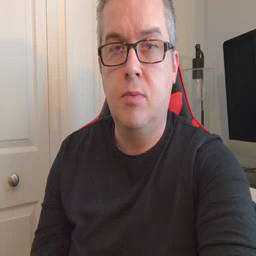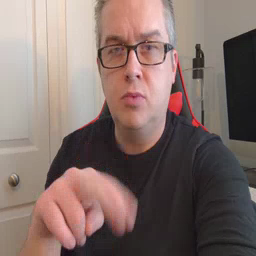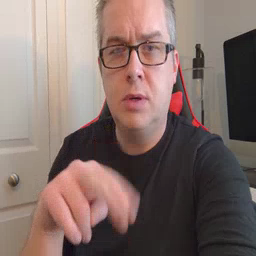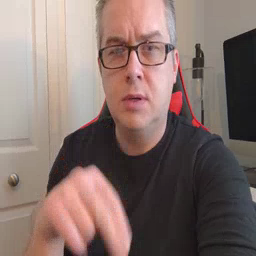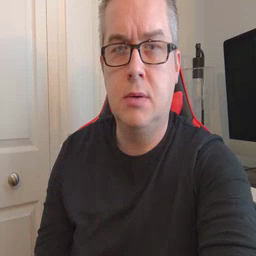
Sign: read